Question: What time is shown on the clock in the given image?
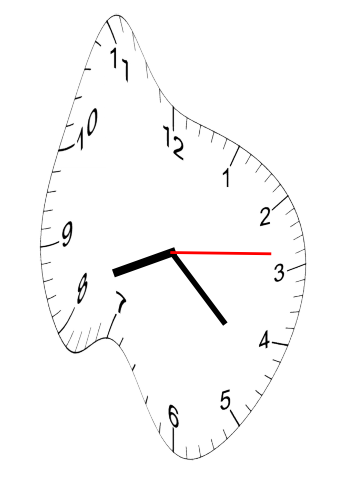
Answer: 08:22:14